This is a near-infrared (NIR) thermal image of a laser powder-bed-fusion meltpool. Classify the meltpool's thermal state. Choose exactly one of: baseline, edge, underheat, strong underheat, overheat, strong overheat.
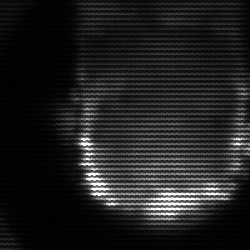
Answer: baseline